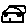
Label: house